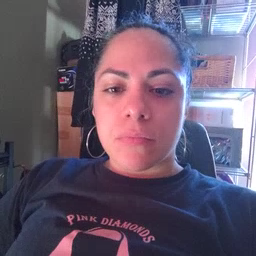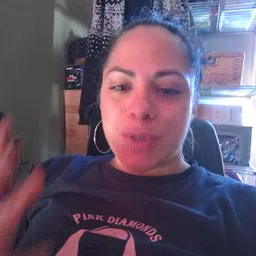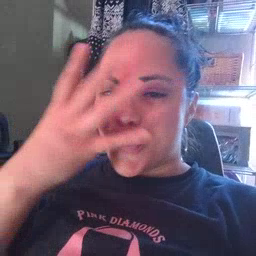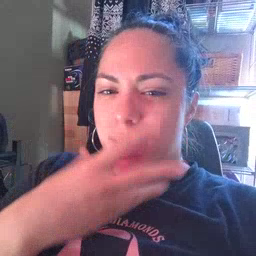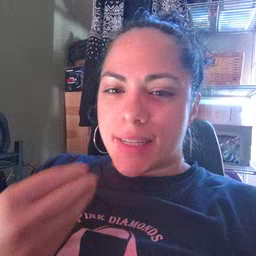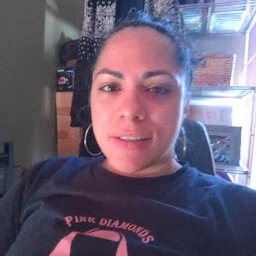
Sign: pretty